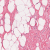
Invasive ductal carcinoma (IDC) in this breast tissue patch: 0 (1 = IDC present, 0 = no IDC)